Question: I am a little OCD and this is driving me insane. I have been messing around with these settings for a long time.
I have a UITableView grouped that I have a shadow on the top. When you tap the top cell, it removes. What gives?
I've been stressing over this for the past hour or so. Is there a simple solution for this? Or am I just going insane?
Thanks,
Coulton

viewDidLoad:
'''
formTableView.backgroundColor = [UIColor clearColor];
formTableView.layer.borderColor = [UIColor clearColor].CGColor;
formTableView.separatorColor = [UIColor colorWithRed:(194.0 / 255.0) green:(194.0 / 255.0) blue:(194.0 / 255.0) alpha: 1];
'''
Here is how I display my cells. It's a lot of code. There's a bunch of stuff in there you will have to sort through, so sort through it at your own risk! :)
'''
- (void)tableView:(UITableView *)tableView willDisplayCell:(UITableViewCell *)cell forRowAtIndexPath:(NSIndexPath *)indexPath {
}
- (NSInteger)numberOfSectionsInTableView:(UITableView *)tableView {
return 2;
}
- (UITableViewCellEditingStyle)tableView:(UITableView *)tableView editingStyleForRowAtIndexPath:(NSIndexPath *)indexPath {
return UITableViewCellEditingStyleNone;
}
// What to do when you click delete.
- (void)tableView:(UITableView *)tableView commitEditingStyle:(UITableViewCellEditingStyle)editingStyle forRowAtIndexPath:(NSIndexPath *)indexPath {
return NO;
}
//RootViewController.m
- (NSInteger)tableView:(UITableView *)tableView numberOfRowsInSection:(NSInteger)section {
if (section == 0) {
return [formDataOne count];
} else {
return [formDataTwo count];
}
}
//RootViewController.m
- (UITableViewCell *)tableView:(UITableView *)tableView cellForRowAtIndexPath:(NSIndexPath *)indexPath {
static NSString *CellIdentifier = @"Cell";
UITableViewCell *cell = [tableView dequeueReusableCellWithIdentifier:CellIdentifier];
if (cell == nil) {
cell = [[[UITableViewCell alloc] initWithFrame:CGRectZero reuseIdentifier:CellIdentifier] autorelease];
}
for (UIView *subview in [cell.contentView subviews]) {
[subview removeFromSuperview];
}
// Set up the cell...
NSString *cellValue;
if (indexPath.section == 0) {
cellValue = [formDataOne objectAtIndex:indexPath.row];
} else {
cellValue = [formDataTwo objectAtIndex:indexPath.row];
}
if (indexPath.section == 0) {
cell.text = @"";
cell.selectionStyle = UITableViewCellSelectionStyleNone;
if (indexPath.row == 0) {
addTitle = [[UITextField alloc] initWithFrame:CGRectMake(13, 13, 280, 20)];
addTitle.borderStyle = UITextBorderStyleNone;
addTitle.textColor = [UIColor blackColor]; //text color
addTitle.font = [UIFont systemFontOfSize:16.0]; //font size
addTitle.placeholder = @"Album Name"; //place holder
addTitle.backgroundColor = [UIColor clearColor]; //background color
addTitle.autocorrectionType = UITextAutocorrectionTypeNo; // no auto correction support
addTitle.keyboardType = UIKeyboardTypeDefault; // type of the keyboard
addTitle.returnKeyType = UIReturnKeyDone; // type of the return key
addTitle.clearButtonMode = UITextFieldViewModeWhileEditing; // has a clear 'x' button to the right
addTitle.delegate = self; // let us be the delegate so we know when the keyboard's "Done" button is pressed
[cell.contentView addSubview:addTitle];
} else if (indexPath.row == 1) {
// Set up loading text and show it
UILabel *myLabel = [[UILabel alloc] initWithFrame:CGRectMake(13, 13, 280, 20)];
myLabel.text = @"Private Album";
myLabel.textColor = [UIColor blackColor];
myLabel.textAlignment = UITextAlignmentLeft;
myLabel.backgroundColor = [UIColor clearColor];
myLabel.font = [UIFont fontWithName:@"Helvetica" size: 16.0];
myLabel.numberOfLines = 0;
//[myLabel sizeToFit];
privateSwitch = [[UISwitch alloc] initWithFrame:CGRectMake(199, 8, 0, 0)];
[privateSwitch addTarget:self action:@selector(switchToggled:) forControlEvents: UIControlEventTouchUpInside];
[cell.contentView addSubview:privateSwitch];
//[privateSwitch setOn:NO animated:NO];
if ([howToDisplay isEqualToString:@"no"]) {
[privateSwitch setOn:NO animated:NO];
} else {
[privateSwitch setOn:YES animated:NO];
}
[cell.contentView addSubview:myLabel];
} else {
// Set up loading text and show it
UILabel *myLabel = [[UILabel alloc] initWithFrame:CGRectMake(13, 13, 280, 20)];
myLabel.text = @"Comments";
myLabel.textColor = [UIColor blackColor];
myLabel.textAlignment = UITextAlignmentLeft;
myLabel.backgroundColor = [UIColor clearColor];
myLabel.font = [UIFont fontWithName:@"Helvetica" size: 16.0];
myLabel.numberOfLines = 0;
//[myLabel sizeToFit];
[cell.contentView addSubview:myLabel];
commentsSwitch = [[UISwitch alloc] initWithFrame:CGRectMake(199, 8, 0, 0)];
[cell.contentView addSubview:commentsSwitch];
[commentsSwitch setOn:YES animated:NO];
}
} else {
//cell.text = cellValue;
UILabel *labelOne = [[UILabel alloc] initWithFrame:CGRectMake(48, 12, 130, 20)];
labelOne.text = cellValue;
labelOne.textColor = [UIColor blackColor];
[labelOne setFont:[UIFont boldSystemFontOfSize:16]];
labelOne.textAlignment = UITextAlignmentLeft;
labelOne.backgroundColor = [UIColor clearColor];
//labelOne.font = [UIFont fontWithName:@"Helvetica"];
labelOne.numberOfLines = 0;
[cell.contentView addSubview:labelOne];
if (indexPath.row == 0) {
cell.selectionStyle = UITableViewCellSelectionStyleNone;
} else if (indexPath.row == 1) {
int countFacebook = [dataCeter.connectionFacebookArray count];
if (countFacebook == 0) {
cell.selectionStyle = UITableViewCellSelectionStyleBlue;
} else {
cell.selectionStyle = UITableViewCellSelectionStyleNone;
}
} else if (indexPath.row == 2) {
//} else if (indexPath.row == 3) {
} else if (indexPath.row == 3) {
int countTumblr = [dataCeter.connectionTumblrArray count];
if (countTumblr == 0) {
cell.selectionStyle = UITableViewCellSelectionStyleBlue;
} else {
cell.selectionStyle = UITableViewCellSelectionStyleNone;
}
} else if (indexPath.row == 4) {
} else if (indexPath.row == 5) {
} else {
cell.selectionStyle = UITableViewCellSelectionStyleBlue;
}
}
// Set imageView with correct thumbnail
UIImage *theImage;
if ([cellValue isEqualToString:@"Facebook"]) {
theImage = [UIImage imageNamed:@"icon_small_facebook.png"];
int countFacebook = [dataCeter.connectionFacebookArray count];
NSLog(@"facebook? %d // %@", countFacebook, dataCeter.connectionFacebookArray);
if (countFacebook != 0) {
facebookSwitch = [[UISwitch alloc] initWithFrame:CGRectMake(199, 8, 0, 0)];
[cell.contentView addSubview:facebookSwitch];
[facebookSwitch setOn:YES animated:NO];
cell.accessoryType = UITableViewCellAccessoryNone;
} else {
cell.accessoryType = UITableViewCellAccessoryDisclosureIndicator;
}
} else if ([cellValue isEqualToString:@"Twitter"]) {
theImage = [UIImage imageNamed:@"icon_small_twitter.png"];
cell.accessoryType = UITableViewCellAccessoryDisclosureIndicator;
} else if ([cellValue isEqualToString:@"Flickr"]) {
theImage = [UIImage imageNamed:@"icon_small_flickr.png"];
cell.accessoryType = UITableViewCellAccessoryDisclosureIndicator;
} else if ([cellValue isEqualToString:@"Tumblr"]) {
theImage = [UIImage imageNamed:@"icon_small_tumblr.png"];
int countTumblr = [dataCeter.connectionTumblrArray count];
if (countTumblr != 0) {
tumblrSwitch = [[UISwitch alloc] initWithFrame:CGRectMake(199, 8, 0, 0)];
[cell.contentView addSubview:tumblrSwitch];
[tumblrSwitch setOn:YES animated:NO];
cell.accessoryType = UITableViewCellAccessoryNone;
} else {
cell.accessoryType = UITableViewCellAccessoryDisclosureIndicator;
}
} else if ([cellValue isEqualToString:@"Email"]) {
theImage = [UIImage imageNamed:@"icon_small_email.png"];
int countEmail = [dataCeter.connectionEmailArray count];
} else if ([cellValue isEqualToString:@"MMS"]) {
theImage = [UIImage imageNamed:@"icon_small_mms.png"];
int countMMS = [dataCeter.connectionSMSArray count];
} else if ([cellValue isEqualToString:@"Photostream"]) {
theImage = [UIImage imageNamed:@"icon_small_photostream.png"];
cell.accessoryType = UITableViewCellAccessoryNone;
photostreamSwitch = [[UISwitch alloc] initWithFrame:CGRectMake(199, 8, 0, 0)];
[cell.contentView addSubview:photostreamSwitch];
[photostreamSwitch setOn:YES animated:NO];
} else {
theImage = nil;
cell.accessoryType = UITableViewCellAccessoryNone;
}
cell.imageView.image = theImage;
return cell;
}
'''
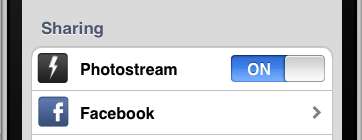
Answer: Set your table view's separator style to 'UITableViewCellSeparatorStyleSingleLine'. It's currently being set to 'UITableViewCellSeparatorStyleSingleLineEtched', which gives the effect of a doubled top border on the iPhone (it looks more detailed on iOS 5, and on iOS 3.2 and 4 on the iPad).